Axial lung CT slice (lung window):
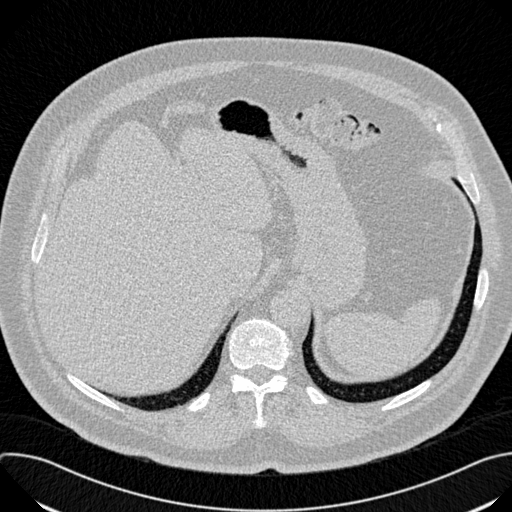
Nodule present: no